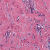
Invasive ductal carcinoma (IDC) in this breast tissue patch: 0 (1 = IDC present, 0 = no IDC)